Interaction volume radius: 10 \u00c5
Interaction volume height: 35 \u00c5
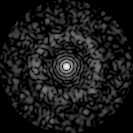
Disorder parameter: 0.8201